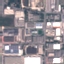
Land use / land cover class: Industrial